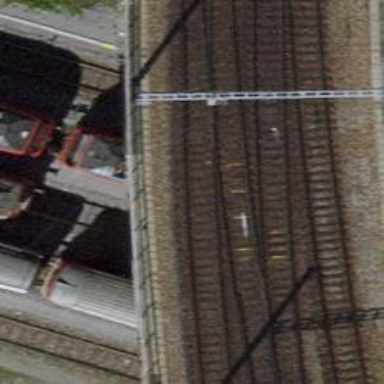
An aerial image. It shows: Viaduct railway bridge with single electrified track using contact line.